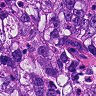
Metastatic tissue present: yes